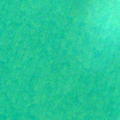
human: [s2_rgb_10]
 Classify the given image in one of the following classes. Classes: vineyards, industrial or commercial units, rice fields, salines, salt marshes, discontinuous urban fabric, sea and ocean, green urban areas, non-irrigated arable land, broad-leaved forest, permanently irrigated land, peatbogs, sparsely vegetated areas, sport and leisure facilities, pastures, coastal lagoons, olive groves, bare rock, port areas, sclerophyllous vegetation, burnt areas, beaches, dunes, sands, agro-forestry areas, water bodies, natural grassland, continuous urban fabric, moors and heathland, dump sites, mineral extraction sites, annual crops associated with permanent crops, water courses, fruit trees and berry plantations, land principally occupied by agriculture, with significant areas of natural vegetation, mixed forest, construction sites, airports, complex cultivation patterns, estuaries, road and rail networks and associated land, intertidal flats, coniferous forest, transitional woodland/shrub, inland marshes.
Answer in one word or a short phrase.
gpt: sea and ocean